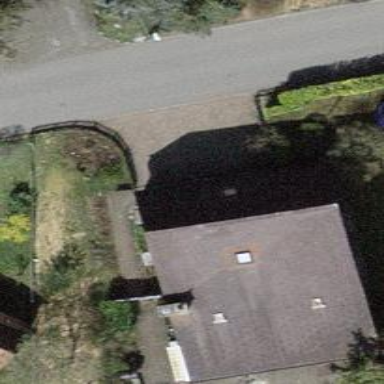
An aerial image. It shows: Detached building.